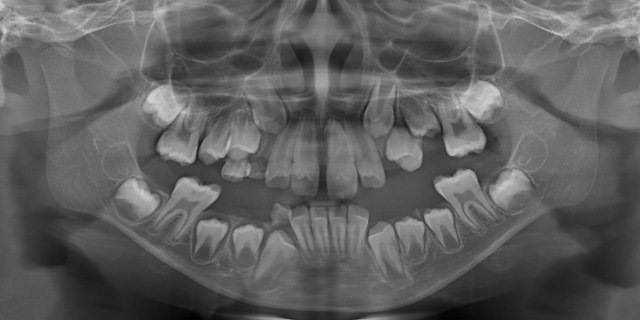
adult